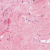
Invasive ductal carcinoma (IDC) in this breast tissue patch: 0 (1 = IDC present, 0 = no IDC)